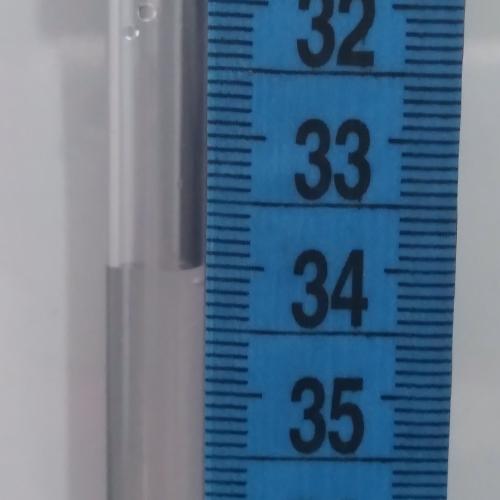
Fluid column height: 34.0 cm